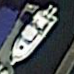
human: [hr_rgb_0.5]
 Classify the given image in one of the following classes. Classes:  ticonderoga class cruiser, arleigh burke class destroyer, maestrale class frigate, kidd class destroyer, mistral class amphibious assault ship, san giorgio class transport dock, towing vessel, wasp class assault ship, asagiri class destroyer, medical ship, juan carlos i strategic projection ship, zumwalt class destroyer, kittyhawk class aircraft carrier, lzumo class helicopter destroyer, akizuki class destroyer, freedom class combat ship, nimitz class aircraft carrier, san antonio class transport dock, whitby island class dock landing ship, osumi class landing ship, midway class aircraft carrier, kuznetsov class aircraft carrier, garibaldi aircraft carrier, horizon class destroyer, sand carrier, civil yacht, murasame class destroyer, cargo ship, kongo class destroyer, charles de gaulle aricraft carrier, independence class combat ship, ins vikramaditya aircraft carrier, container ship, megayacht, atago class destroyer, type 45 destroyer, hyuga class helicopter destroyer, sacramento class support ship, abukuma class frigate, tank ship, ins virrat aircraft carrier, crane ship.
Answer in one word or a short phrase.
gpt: Civil yacht